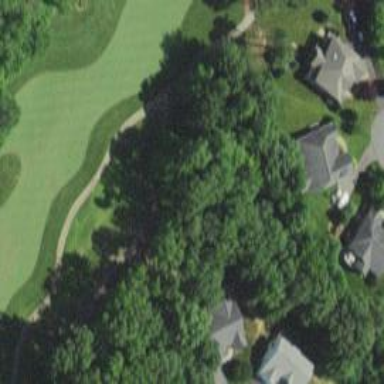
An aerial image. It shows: Pathway for golfing.